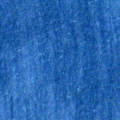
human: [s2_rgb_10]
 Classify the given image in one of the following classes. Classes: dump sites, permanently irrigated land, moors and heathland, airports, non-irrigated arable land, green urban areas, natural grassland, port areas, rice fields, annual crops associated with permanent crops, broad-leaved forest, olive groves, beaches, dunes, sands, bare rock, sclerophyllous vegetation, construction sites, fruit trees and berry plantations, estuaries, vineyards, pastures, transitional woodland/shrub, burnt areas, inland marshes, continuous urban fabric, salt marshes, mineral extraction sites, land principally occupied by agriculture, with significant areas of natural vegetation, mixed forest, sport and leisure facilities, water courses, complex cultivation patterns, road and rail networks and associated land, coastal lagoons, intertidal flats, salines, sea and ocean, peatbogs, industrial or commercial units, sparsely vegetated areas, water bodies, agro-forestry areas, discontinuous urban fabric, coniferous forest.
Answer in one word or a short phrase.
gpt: sea and ocean